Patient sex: M
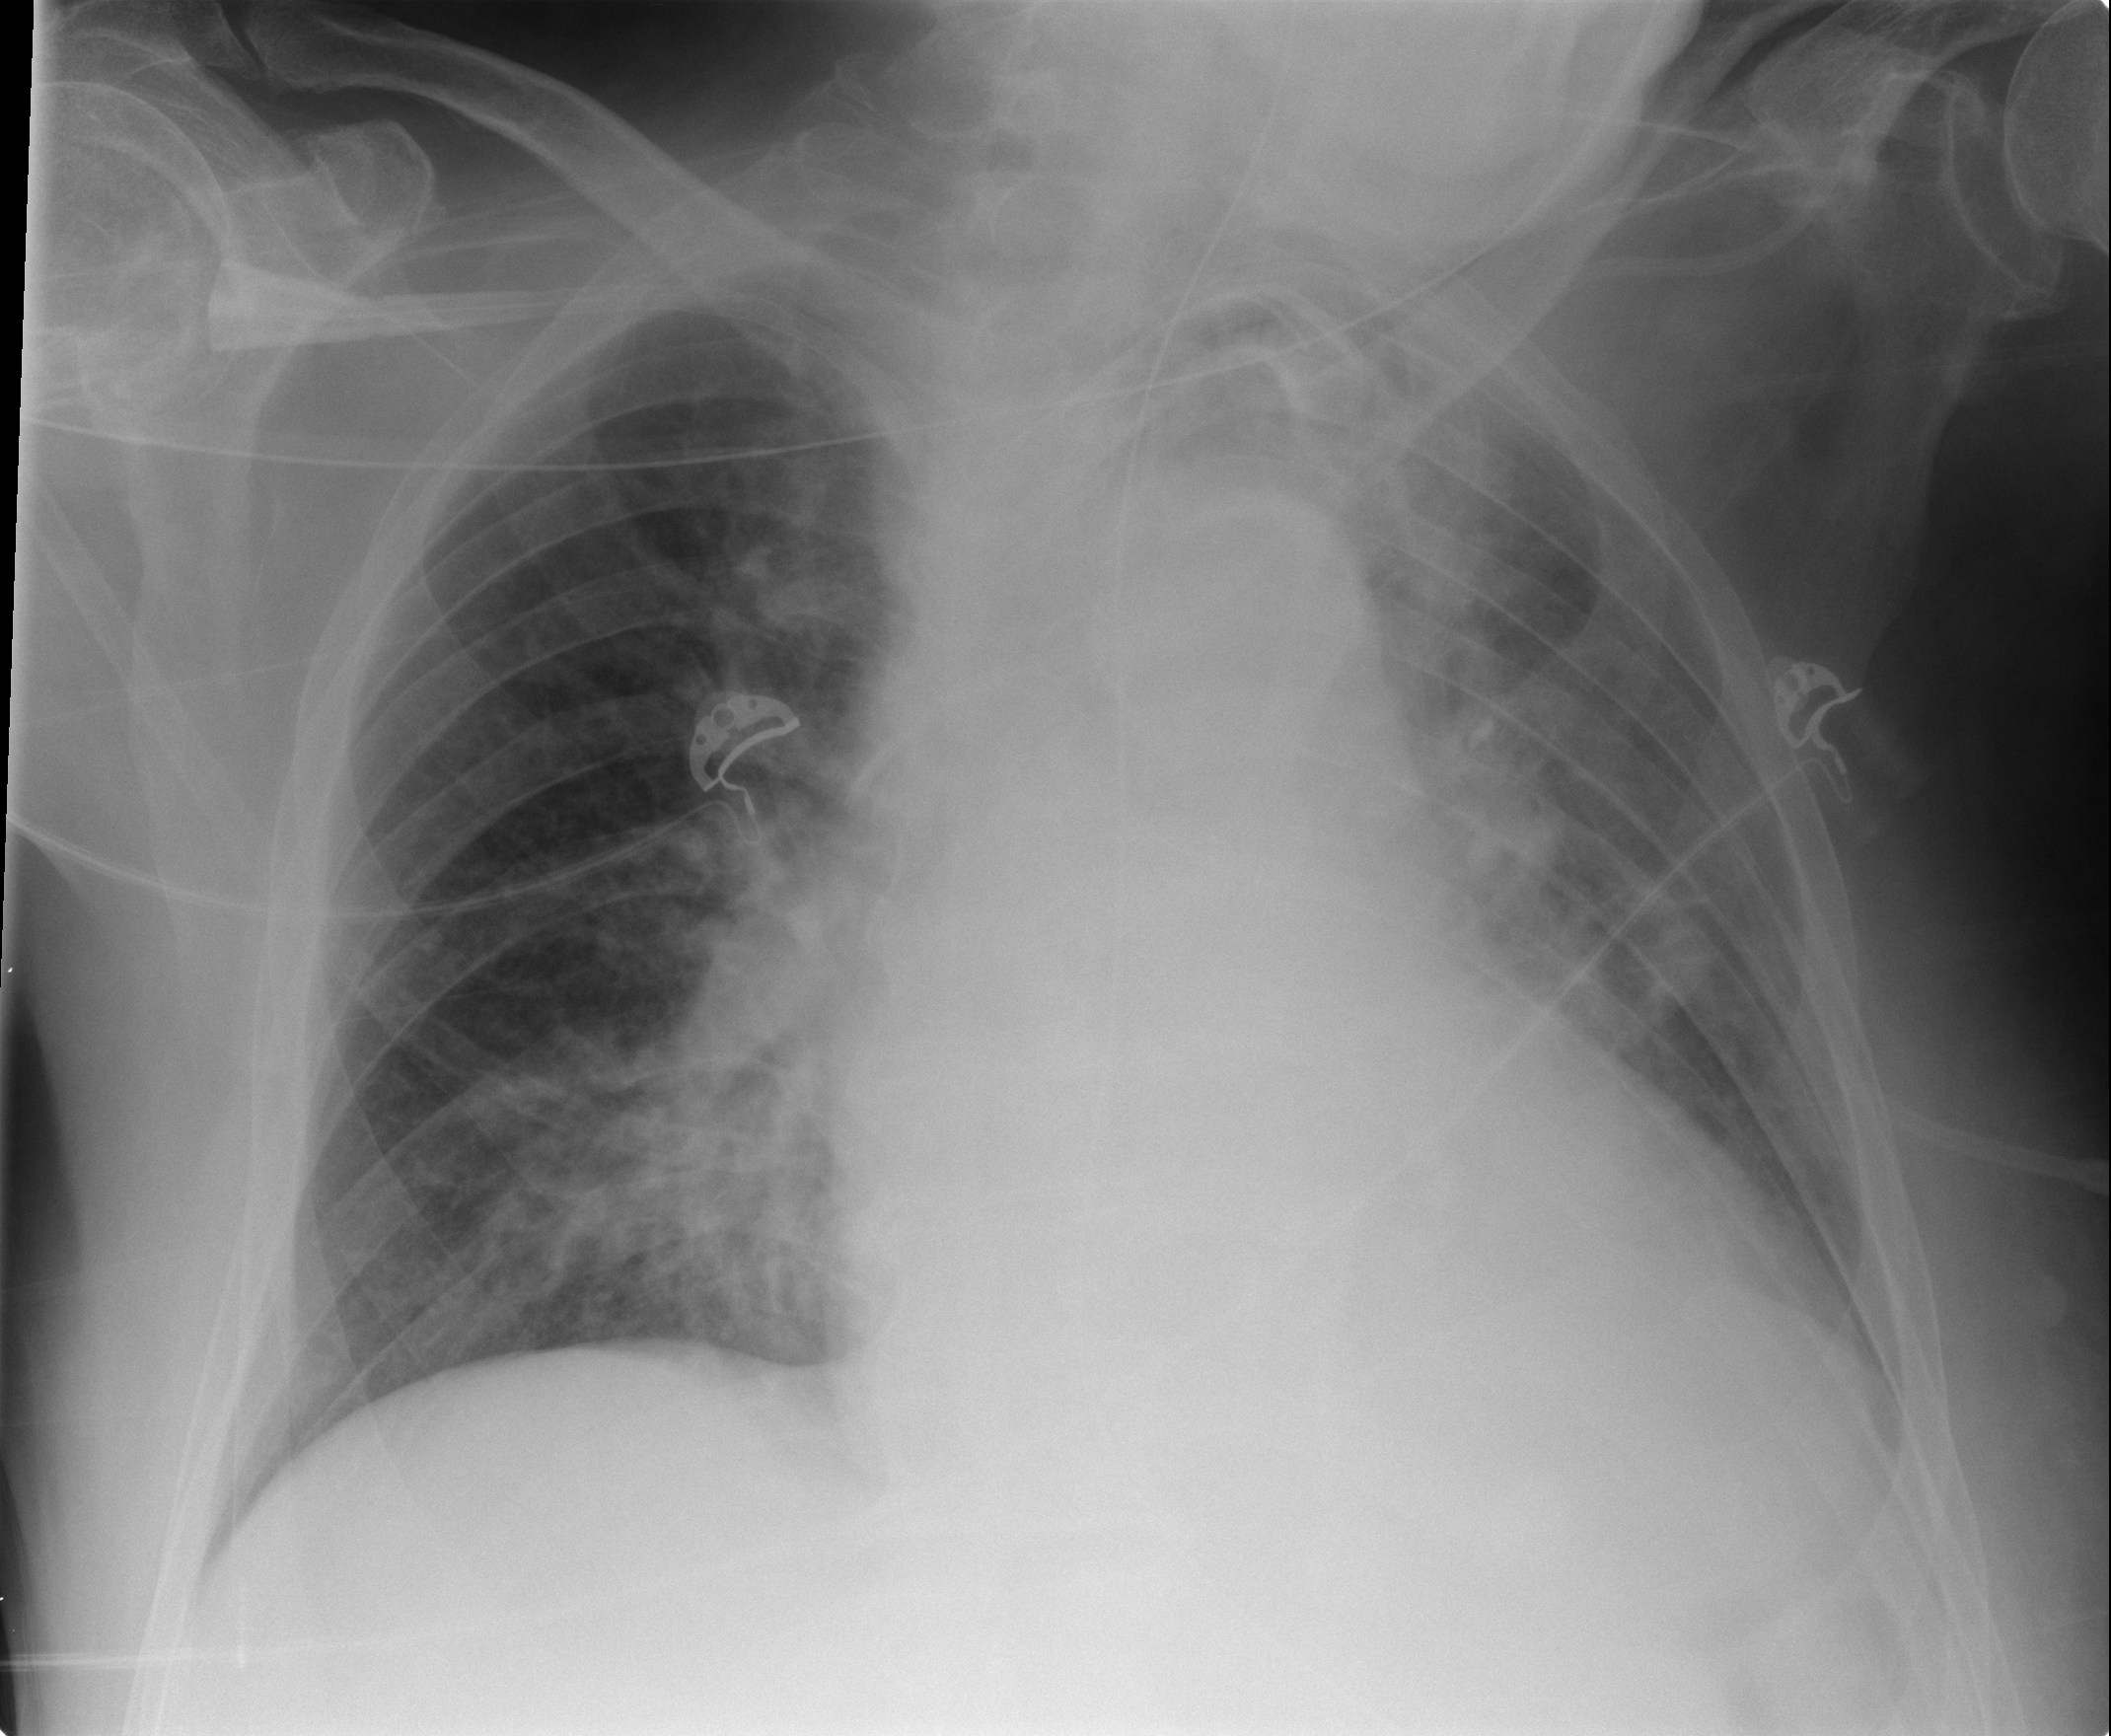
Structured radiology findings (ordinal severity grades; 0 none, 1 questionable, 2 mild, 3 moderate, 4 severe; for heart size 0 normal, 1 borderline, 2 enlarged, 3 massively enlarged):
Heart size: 2
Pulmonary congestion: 2
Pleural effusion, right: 0
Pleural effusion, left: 0
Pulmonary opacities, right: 3
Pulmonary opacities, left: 2
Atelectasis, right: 2
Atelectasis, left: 2